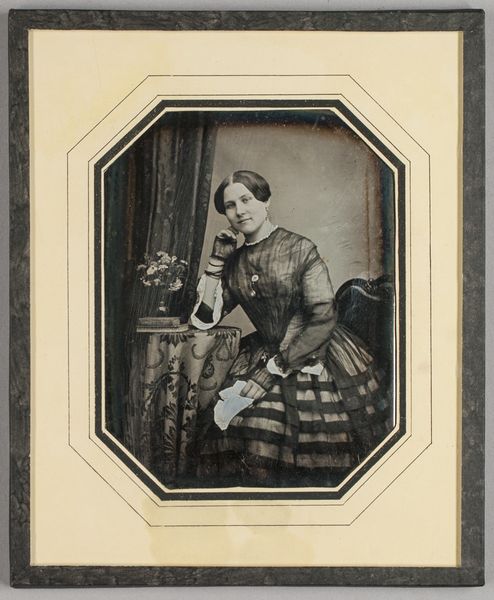
Titel: Porträt einer Frau
Standort: Hamburg
Institution: Museum für Kunst und Gewerbe Hamburg
Schlagwörter: frau, tisch, gesten, figur, mimik, foto, fotografie, photographie, posen, photo, lichtbild, daguerreotypie, atelierfotografie, studiofotografie, atelierphotographie, bildwerke, angewandte und bildende kunst, hessische systematik, porträtfotografie, porträtphotographie, kniestück